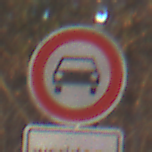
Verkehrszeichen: VerbotKraftwagen
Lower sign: ZeitangabenMitBeschraenkungAufWochentage1
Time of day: SunriseSunset
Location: Outdoor (Nature)
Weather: Clear
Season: Autumn
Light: Natural